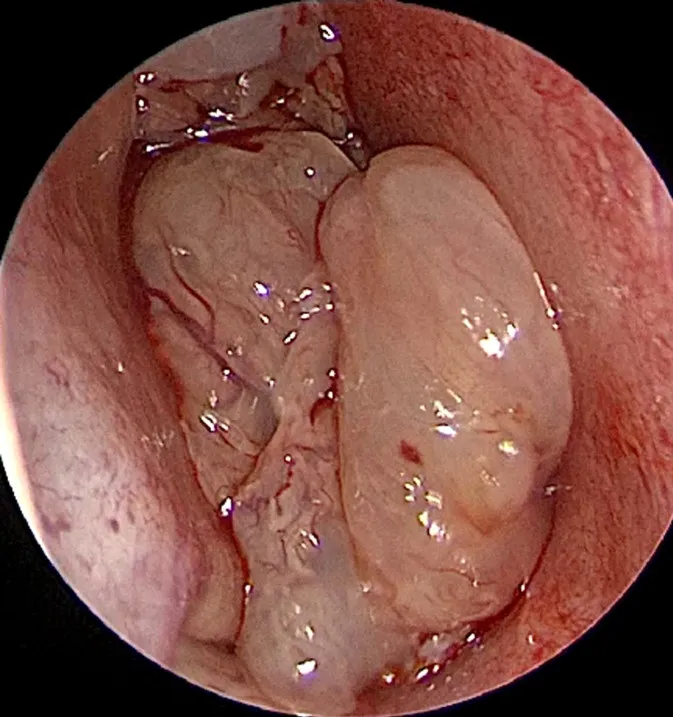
polypoid mass filling the right nasal cavity.
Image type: endoscopy (gi_endoscopy)